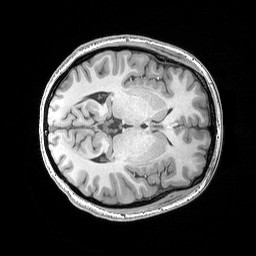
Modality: T1w
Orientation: axial
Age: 23
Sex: female
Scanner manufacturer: siemens
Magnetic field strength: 3 T
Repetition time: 2.53 s
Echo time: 0.00326 s